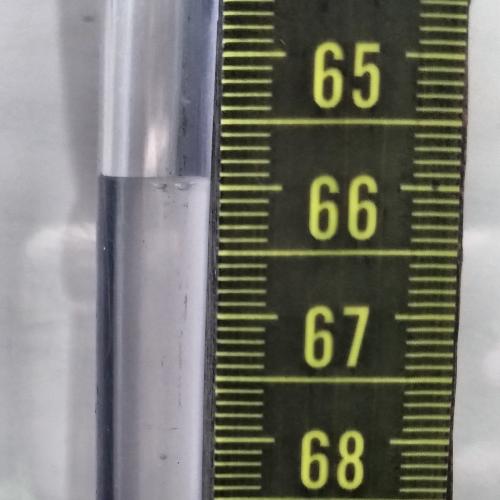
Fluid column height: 65.9 cm